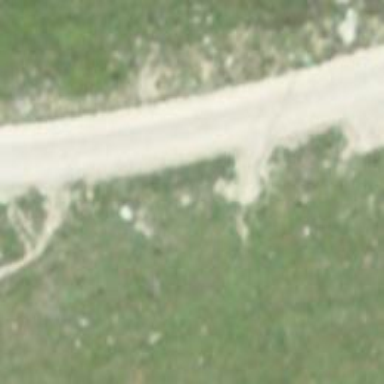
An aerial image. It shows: Unclassified road with gravel surface and grade 2 tracktype.